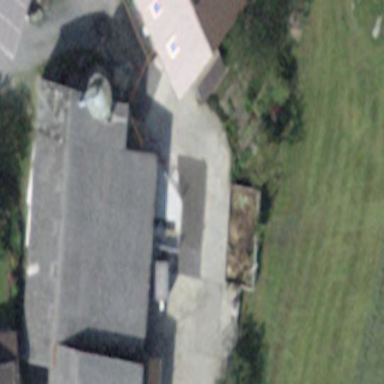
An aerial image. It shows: Farm building.